Question: I'm making a simple one-form Invoice bill printing, below is the screenshot to illustrate it.

I want to generate a report from the existing form after entering the data, simply static without database. Only the combo-box values are fetched from the database.
How can I generate that report after clicking the print button. The resultant report should not have combo-box, it should simply have a label instead of it.
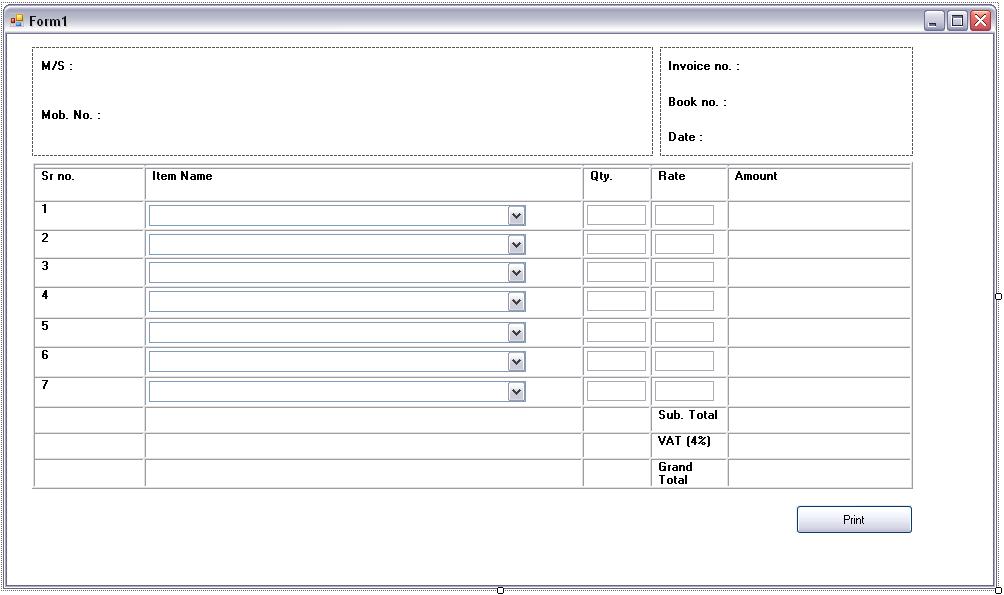
Answer: I would always prefer to generate html files as reports. Its very flexible and printer friendly.
Create a html template with place holders and just replace with your required data.